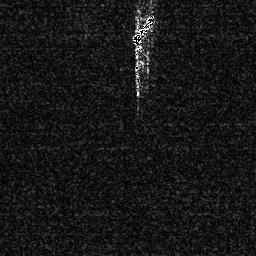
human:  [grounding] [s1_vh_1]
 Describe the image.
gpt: In the satellite image, there is  <ref>1 medium ship </ref> <box>[[50, 4, 60, 18, 0]]</box> located at top.